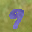
Label: 9